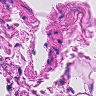
Metastatic tissue present: no